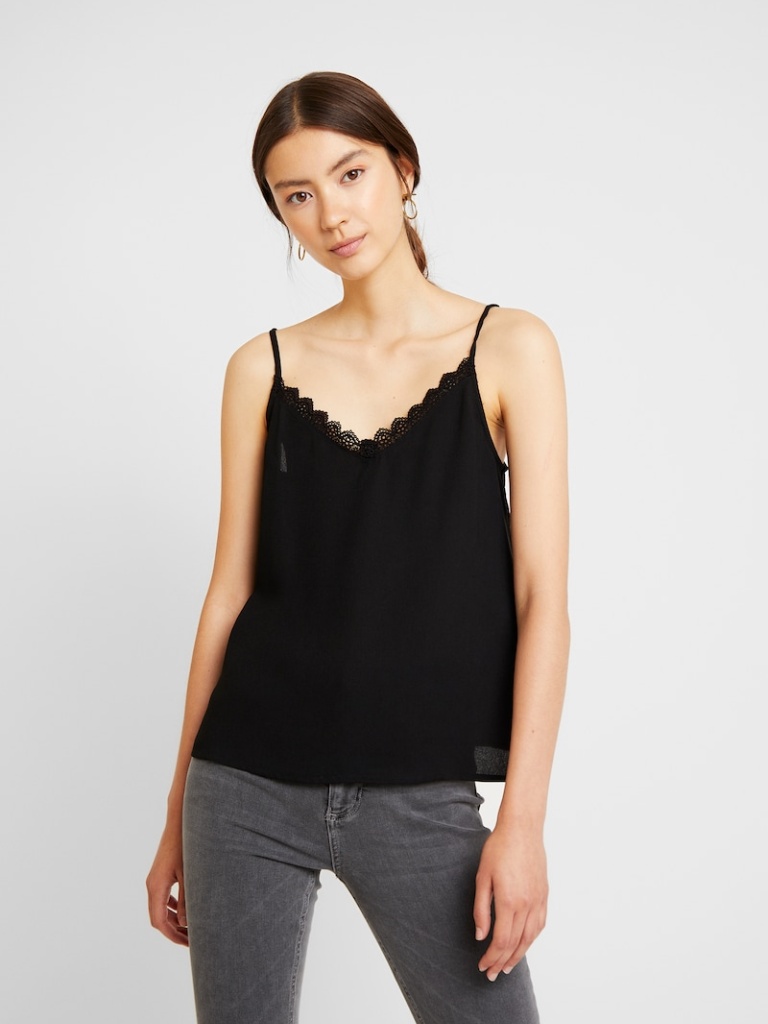
satin tight sleeveless hip length Untucked v-neck camisole